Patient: sex M, age 47
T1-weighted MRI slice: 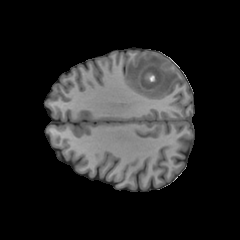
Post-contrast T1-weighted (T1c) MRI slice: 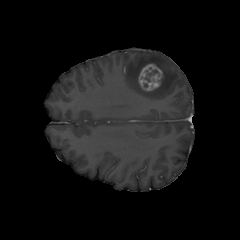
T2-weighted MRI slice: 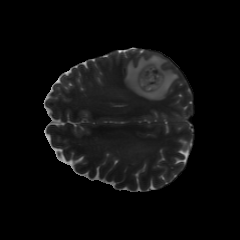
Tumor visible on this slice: yes
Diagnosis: Glioblastoma, IDH-wildtype
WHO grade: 4